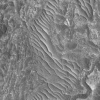
Atmospheric dust classification: not_dusty